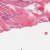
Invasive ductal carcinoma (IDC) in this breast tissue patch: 1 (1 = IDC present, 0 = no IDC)